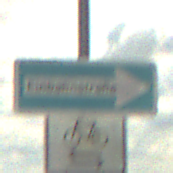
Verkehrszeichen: EinbahnstrasseRechtsweisend
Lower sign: RichtungsangabeDurchPfeile9
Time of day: Midday
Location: Outdoor (RoadRail)
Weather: PartlyCloudy
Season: NotSpecified
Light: Natural